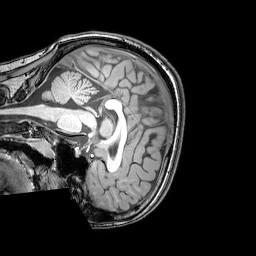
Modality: T1w
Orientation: sagittal
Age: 25
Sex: female
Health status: healthy
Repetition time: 0.081 s
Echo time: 0.037 s